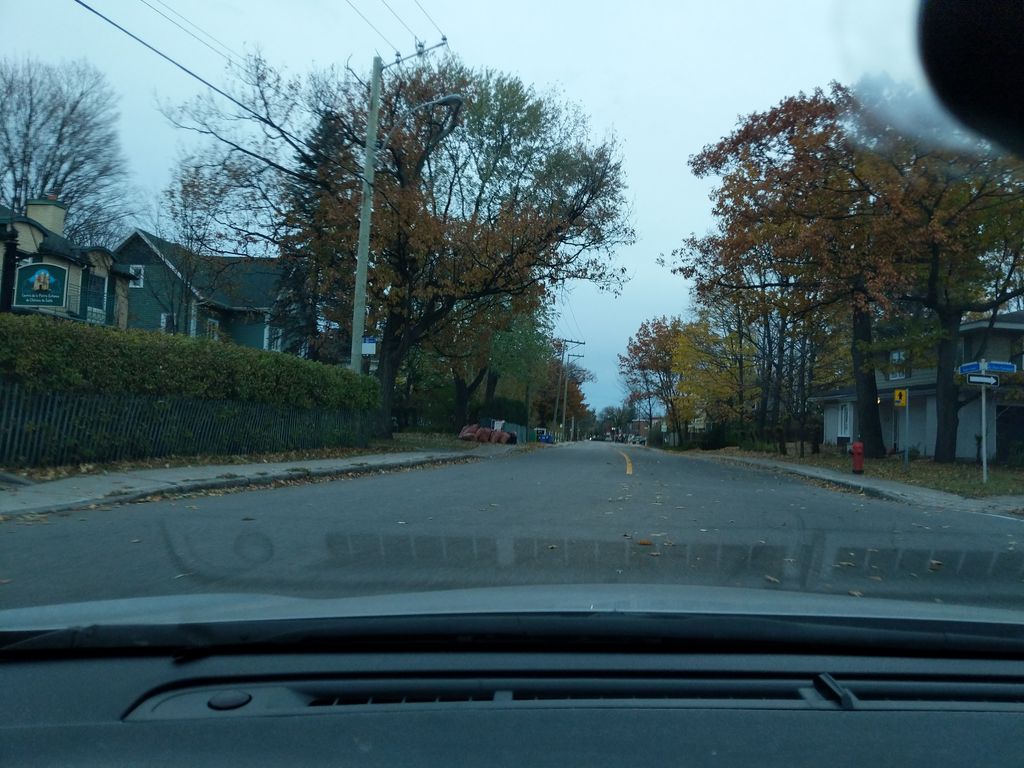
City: quebec_city